Question: I see these lines of code in some professional developer's project:
'''
<a href="###">
...
</a>
'''
What is the use of three '#' instead of one?

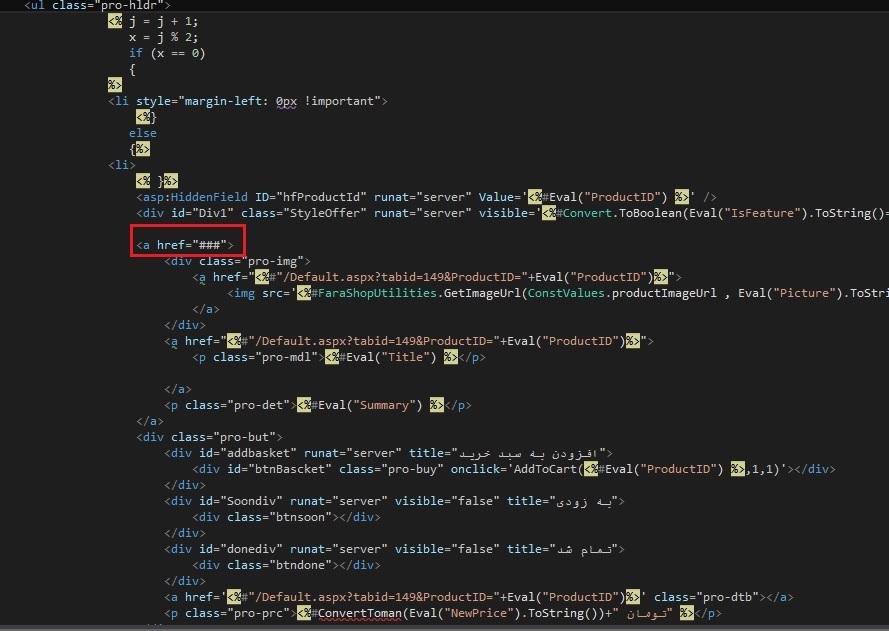
Answer: ### The first thing about "anchor tags"...
This use of '###' in particular is to create a links that don't go anywhere, and to do that the 'href' attribute must have a value. Please read the <URL> page for more info about that.
Browsers render default styles for elements and will change the default style of an anchor tag that doesn't have the 'href' property. Instead, it will be considered like regular text. It even changes the browser's behavior with regard to the element. The status bar (bottom of the screen) will not be displayed when hovering an anchor without the 'href' property. It is most optimal, then, to use a placeholder 'href' value on an anchor to ensure it is treated as a hyperlink.
I've often seen '<a href="#">', and '<a href="##">' , a hashtag - '#' within a hyperlink specifies an html element id to which the window should be scrolled.
'href="#some_id"' would scroll to an element on the current page such as '<div id="some_id">'.
'href="//example.com/#some_id"' would go to example.com and scroll to the id on that page.
'href="#"' doesn't specify an id name, but does have a corresponding location - the top of the page. Clicking an anchor with 'href="#"' will move the scroll position to the top.
So, when you use '<a href="###">' this create a links but it doesn't go anywhere. You can use it from '"##","###"' and more of hashtag to create a links like a but they take you nowhere.
### My Conclusion:
> So, what is the use of it?
You use it when you need a that doesn't go anywhere. It's just to tell the browsers to change the style to an anchor tag.
<URL>